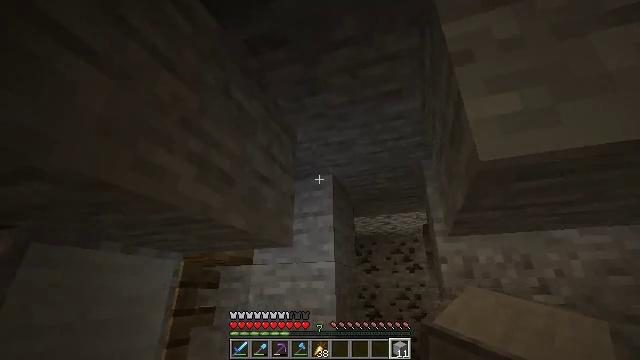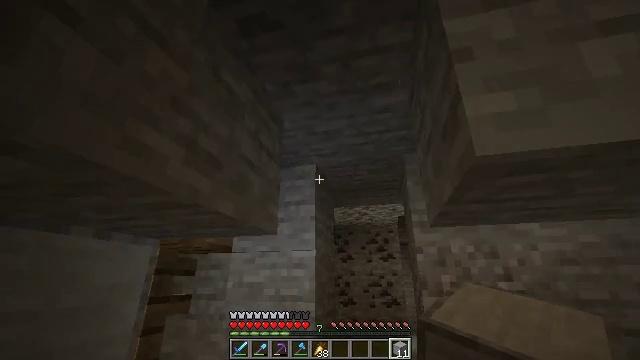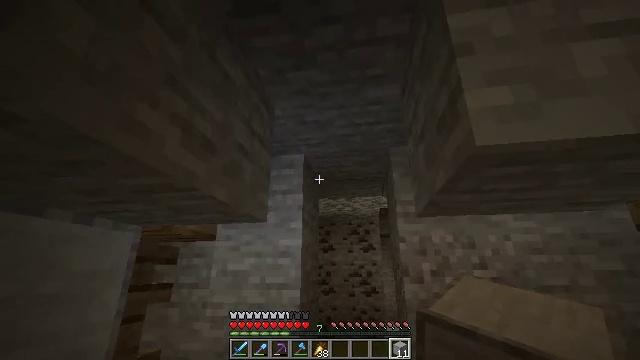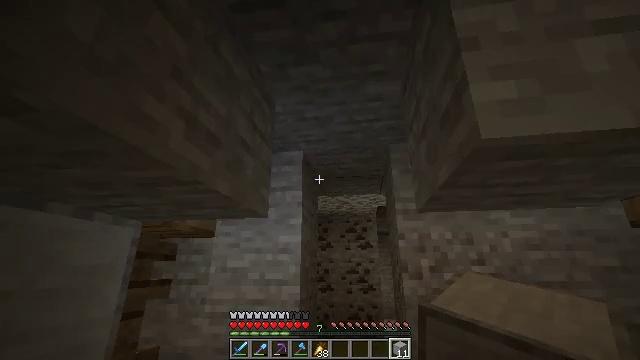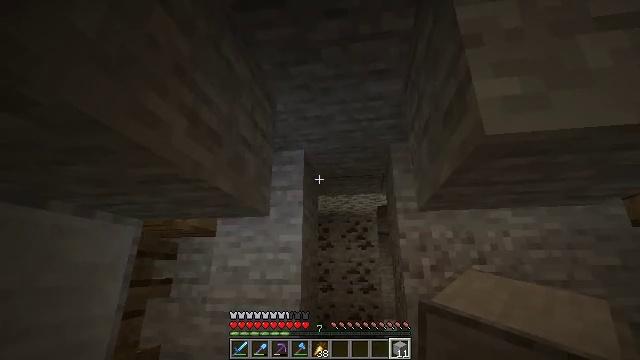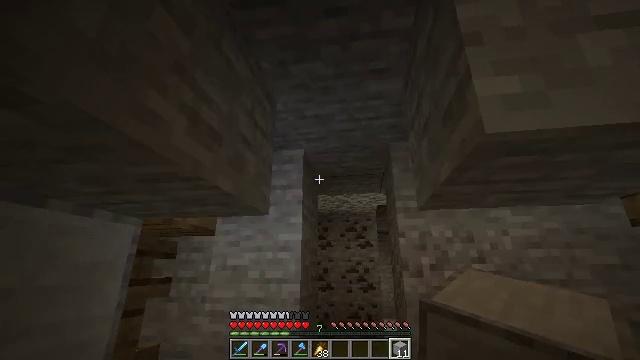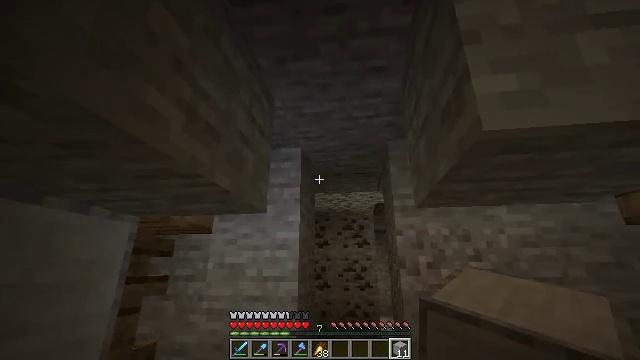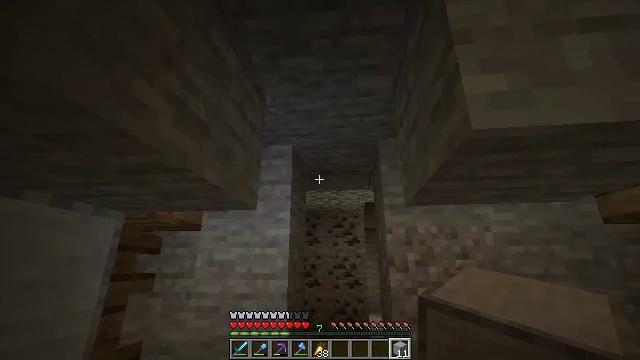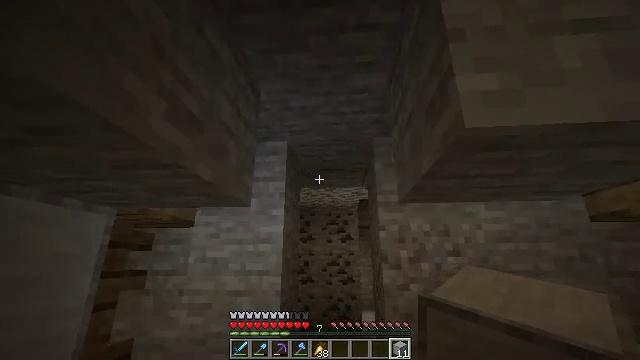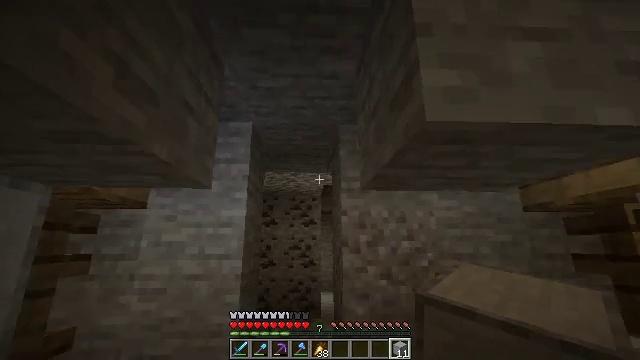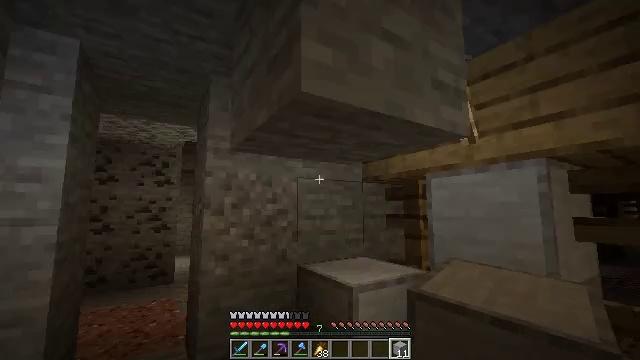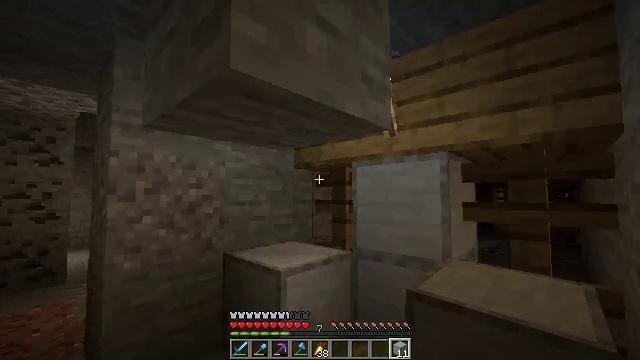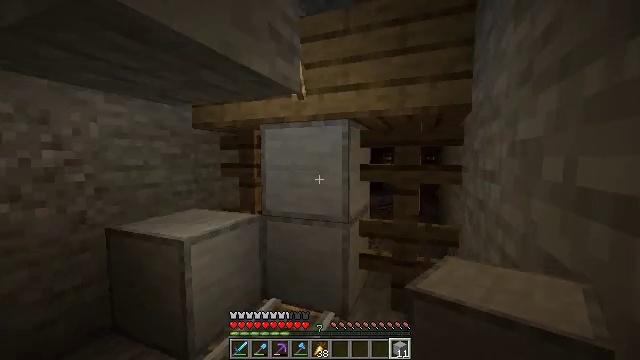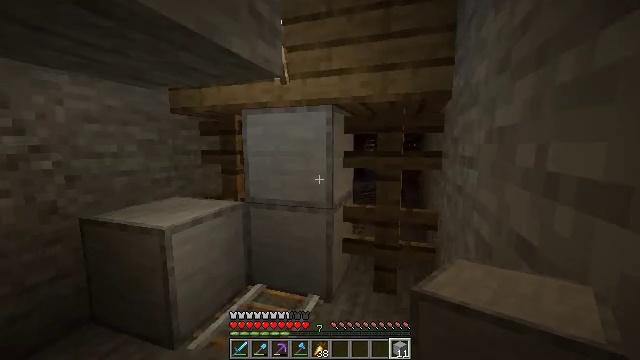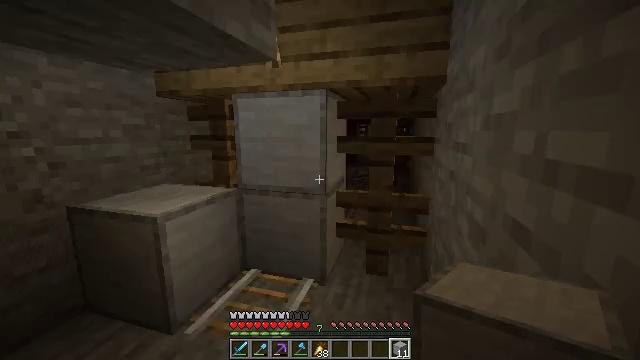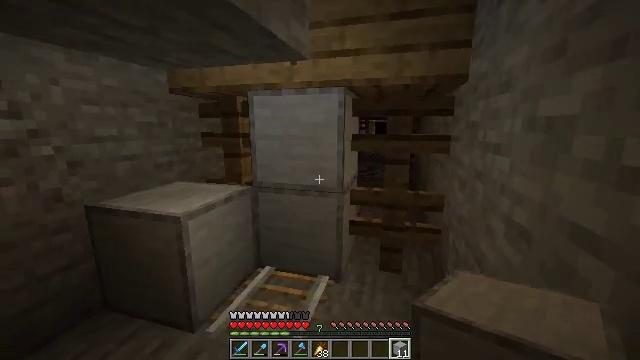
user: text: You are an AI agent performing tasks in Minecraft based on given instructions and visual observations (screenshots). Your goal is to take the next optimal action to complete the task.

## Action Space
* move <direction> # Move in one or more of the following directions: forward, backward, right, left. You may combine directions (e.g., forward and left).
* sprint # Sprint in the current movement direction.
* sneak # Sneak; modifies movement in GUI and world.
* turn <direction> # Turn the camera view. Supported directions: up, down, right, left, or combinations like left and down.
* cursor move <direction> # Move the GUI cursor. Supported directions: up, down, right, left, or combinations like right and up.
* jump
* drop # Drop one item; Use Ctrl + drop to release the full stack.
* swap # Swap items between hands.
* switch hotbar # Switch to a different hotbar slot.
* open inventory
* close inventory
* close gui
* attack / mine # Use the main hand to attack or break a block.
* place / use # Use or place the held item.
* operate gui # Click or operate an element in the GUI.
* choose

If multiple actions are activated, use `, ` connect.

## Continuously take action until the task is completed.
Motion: motion action
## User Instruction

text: Dig and collect smooth stone.
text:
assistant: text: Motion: turn right and down
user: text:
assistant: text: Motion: turn right and down
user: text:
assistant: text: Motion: no_op
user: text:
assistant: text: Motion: no_op
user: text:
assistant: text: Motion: no_op
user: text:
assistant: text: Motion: no_op
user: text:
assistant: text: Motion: turn right
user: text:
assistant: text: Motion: turn right
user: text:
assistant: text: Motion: turn right and down
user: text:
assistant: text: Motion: turn right and down
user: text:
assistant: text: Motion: turn right and down
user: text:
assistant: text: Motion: turn right and down
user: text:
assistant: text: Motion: turn right and down
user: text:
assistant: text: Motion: move left, turn right and down
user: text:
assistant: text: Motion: move left
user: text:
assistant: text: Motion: move forward and move left, turn right
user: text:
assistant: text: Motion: move forward and move left
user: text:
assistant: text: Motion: move forward, turn left and down
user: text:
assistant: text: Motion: turn left and down
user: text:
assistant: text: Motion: turn left and down
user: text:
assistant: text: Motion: turn left and down
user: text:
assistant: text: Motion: turn left and down
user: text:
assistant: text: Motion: turn left
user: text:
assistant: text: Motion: turn left
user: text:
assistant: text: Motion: no_op
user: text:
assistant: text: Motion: no_op
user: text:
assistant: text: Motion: no_op
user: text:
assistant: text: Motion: turn right
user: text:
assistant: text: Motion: no_op
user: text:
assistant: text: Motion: no_op